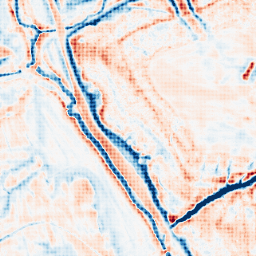
Category: edge_preserving
Decomposition family: bilateral
Decomposition parameters: d: 21
sigma_color: 25
sigma_space: 25
Upsampling method: sinc_hamming
Upsampling parameters: scale: 8
kernel_size: 8
Upsampling scale: 8